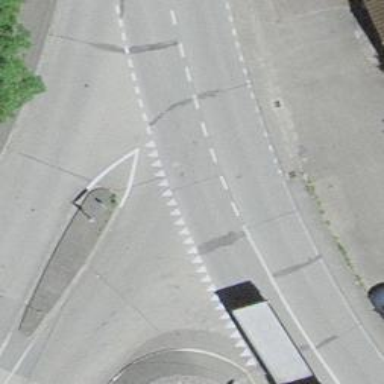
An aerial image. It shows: Road with "give way" sign.